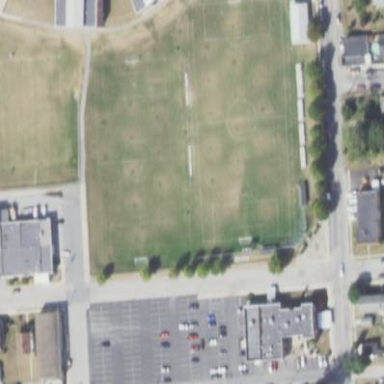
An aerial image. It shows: Soccer pitch designated for leisure and sports activities.